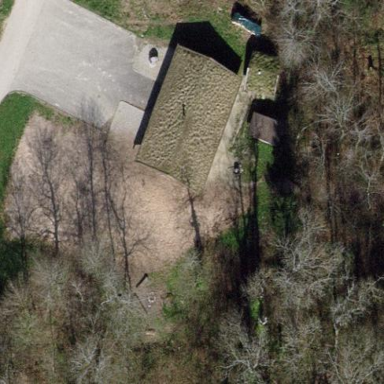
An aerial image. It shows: Shelter.